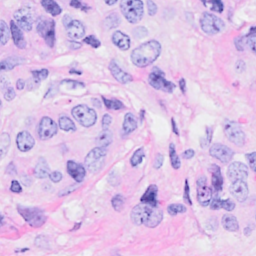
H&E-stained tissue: Breast